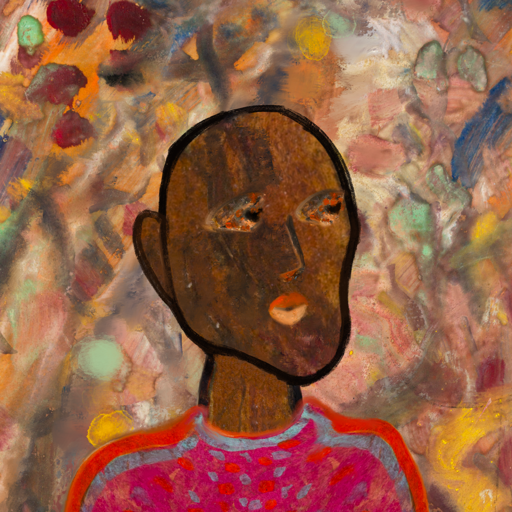
Background: Mother_And_Son_Mother, Head And Neck Side: Mosgoul, Face Side: Gypsy_Queen, Bust: Sisters, Hair Side: Blank, Head Accessory: Blank, Second Necklace: Blank, Necklace: Blank, Baby: Blank